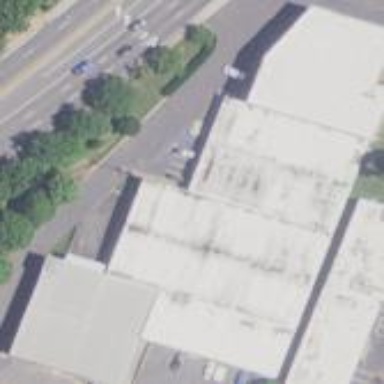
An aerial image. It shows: Building housing storage rental shop.